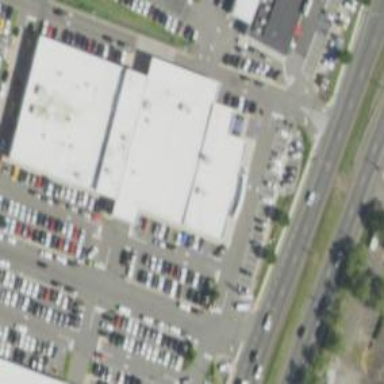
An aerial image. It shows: Building that houses car shop.